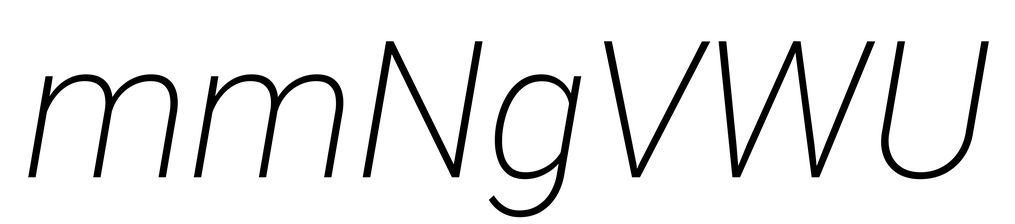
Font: Roboto-Italic_ExtraLight_Italic